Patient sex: F
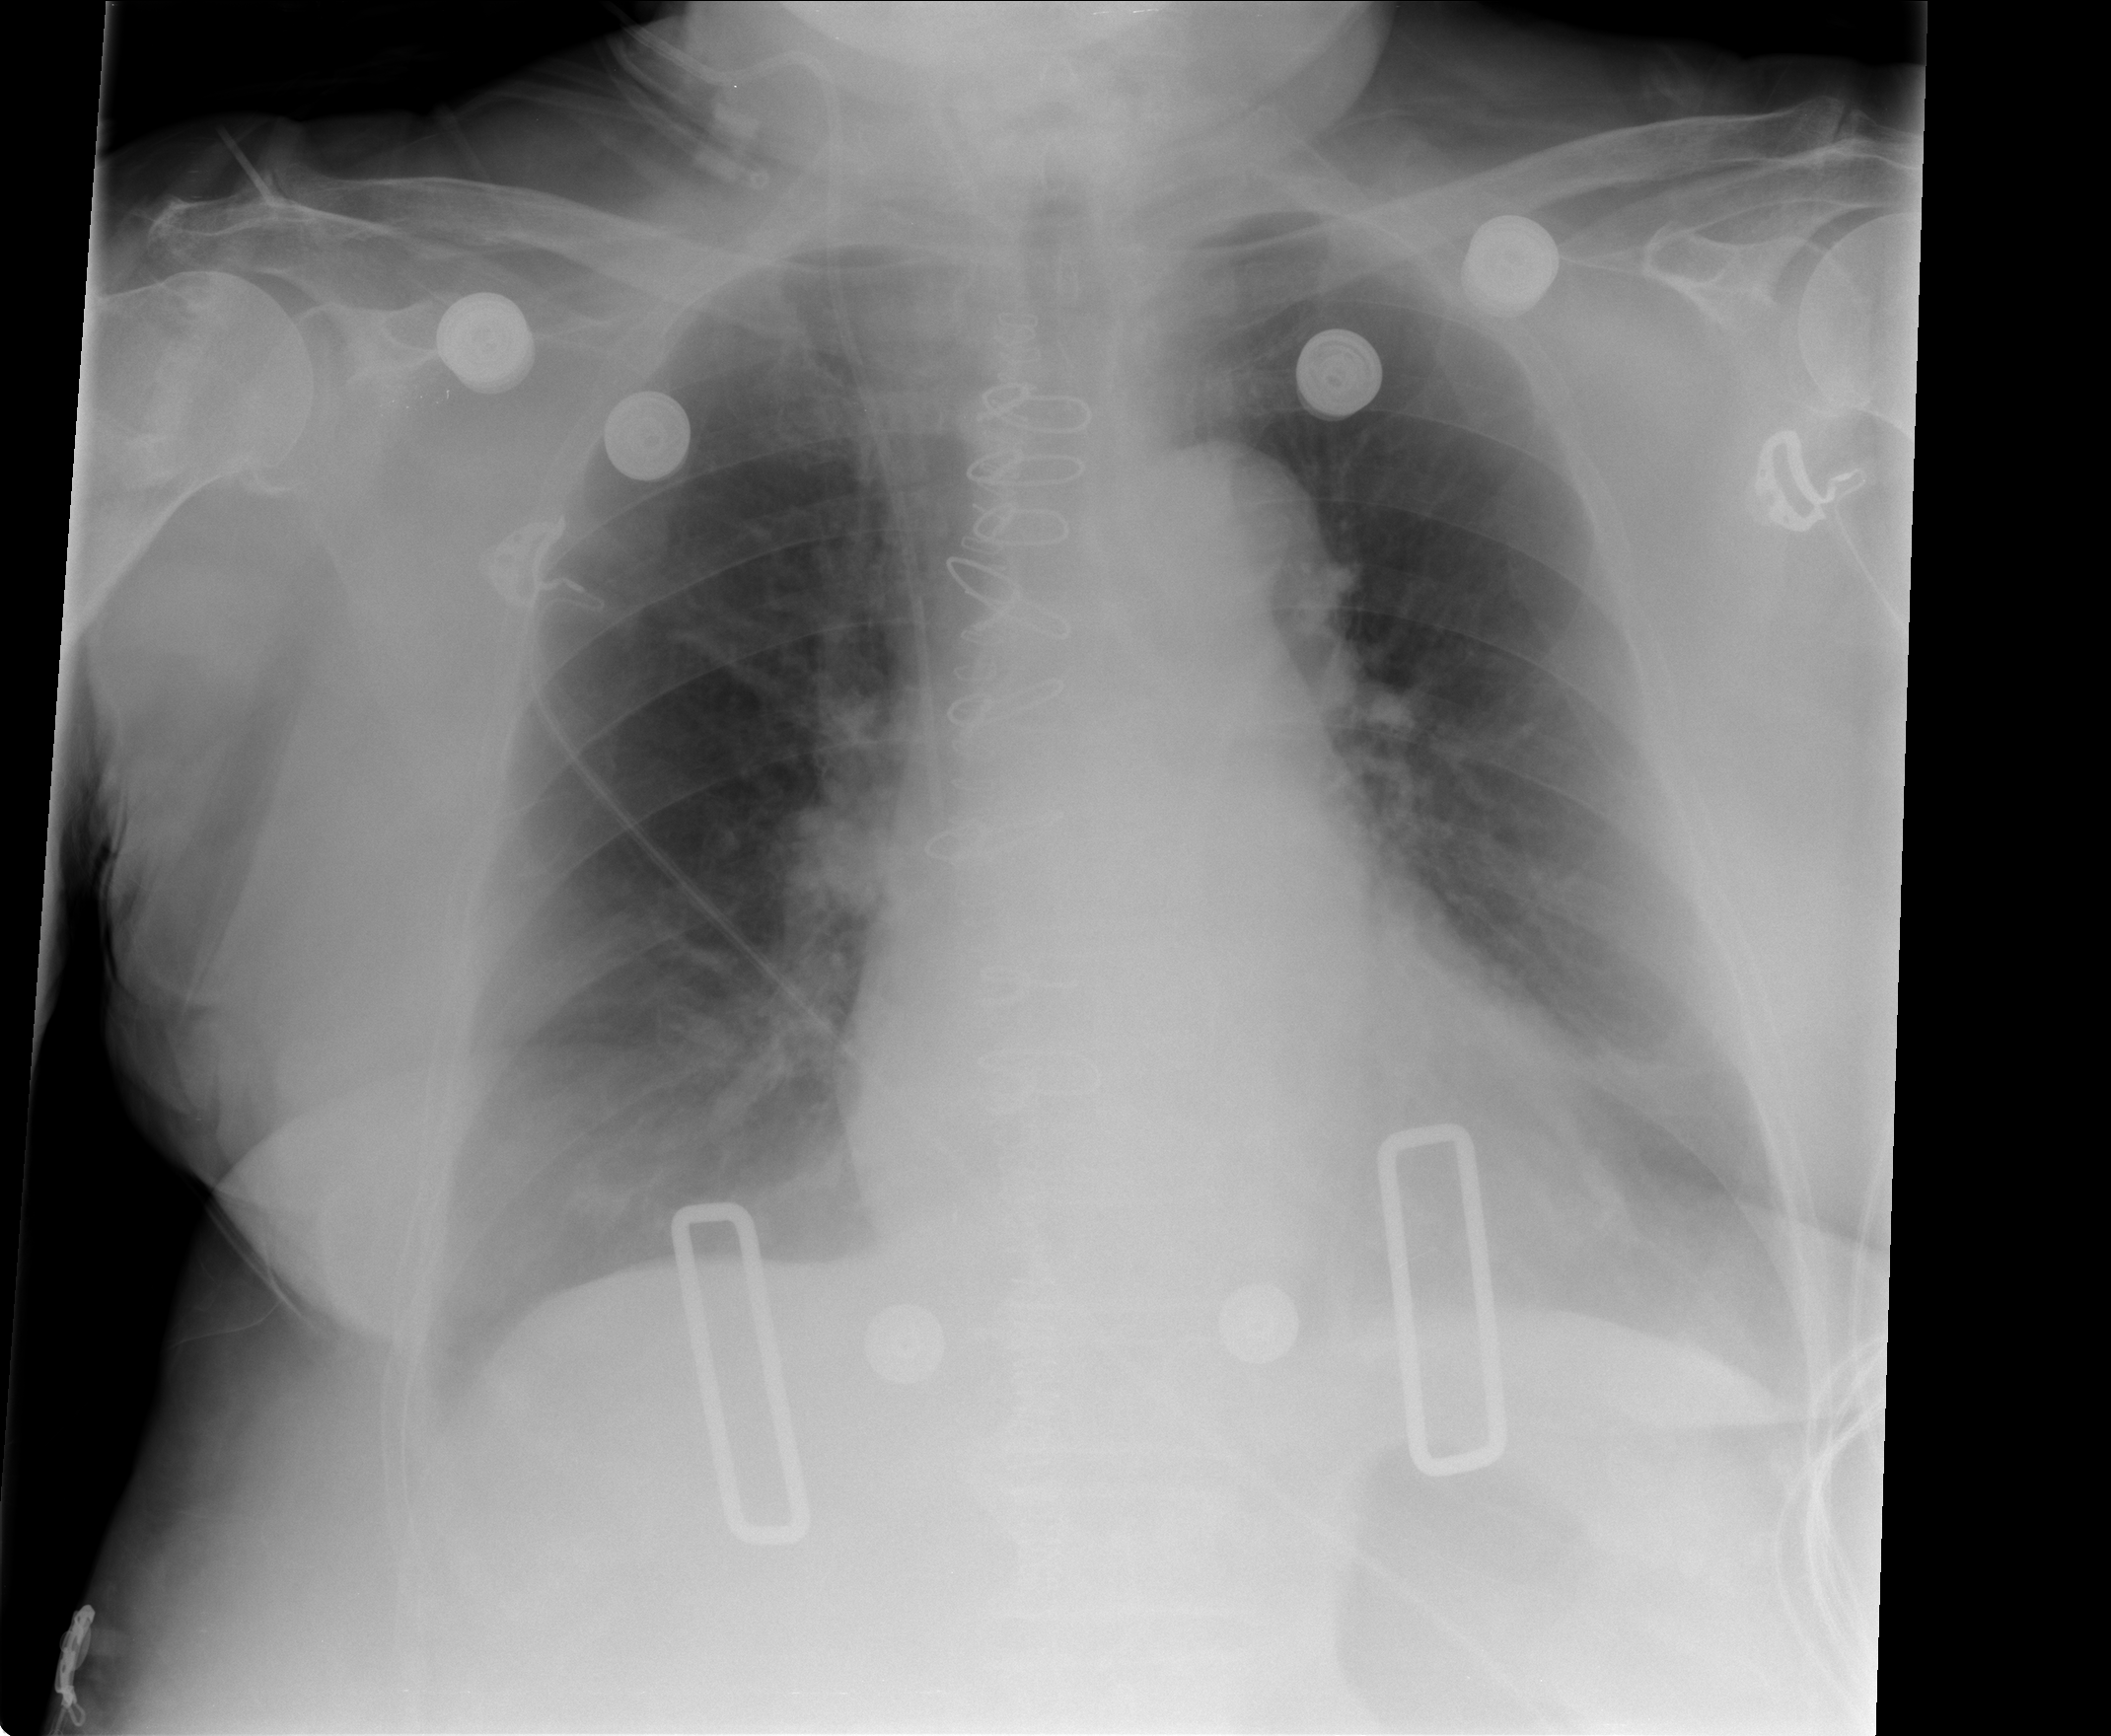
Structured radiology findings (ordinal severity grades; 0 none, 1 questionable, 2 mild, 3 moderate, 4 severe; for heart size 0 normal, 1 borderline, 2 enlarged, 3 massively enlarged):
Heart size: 0
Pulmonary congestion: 0
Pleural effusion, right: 0
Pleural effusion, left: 1
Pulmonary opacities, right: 0
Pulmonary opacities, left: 0
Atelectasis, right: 0
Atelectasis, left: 0